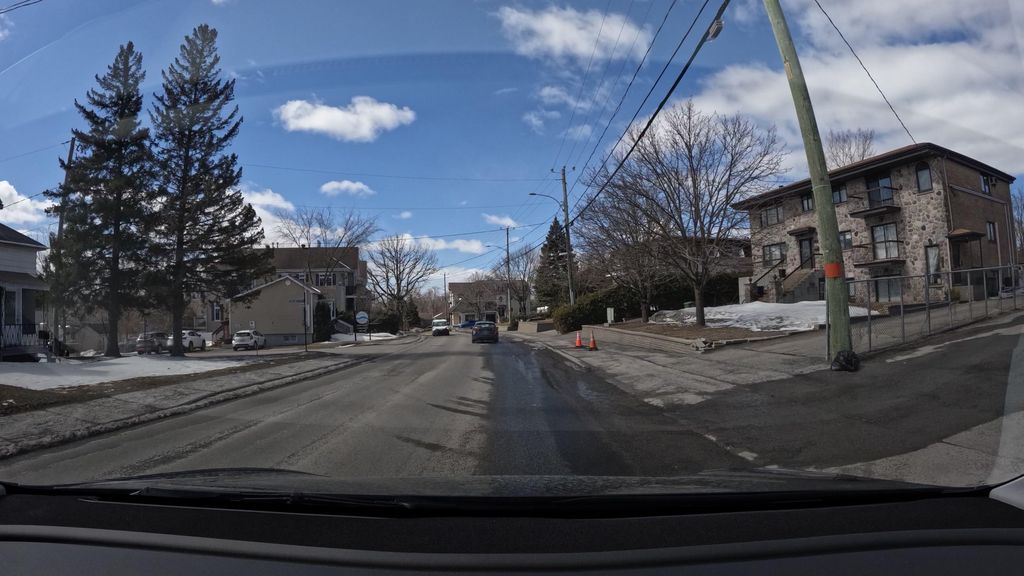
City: montreal